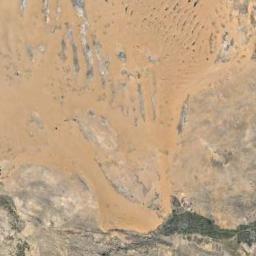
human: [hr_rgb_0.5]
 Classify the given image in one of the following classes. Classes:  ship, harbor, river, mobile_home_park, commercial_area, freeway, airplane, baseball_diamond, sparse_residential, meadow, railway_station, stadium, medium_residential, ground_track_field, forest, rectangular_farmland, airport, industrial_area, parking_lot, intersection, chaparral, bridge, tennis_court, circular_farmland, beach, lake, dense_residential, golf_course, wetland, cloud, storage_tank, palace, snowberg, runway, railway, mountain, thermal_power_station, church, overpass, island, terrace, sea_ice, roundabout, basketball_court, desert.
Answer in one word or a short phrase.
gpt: desert